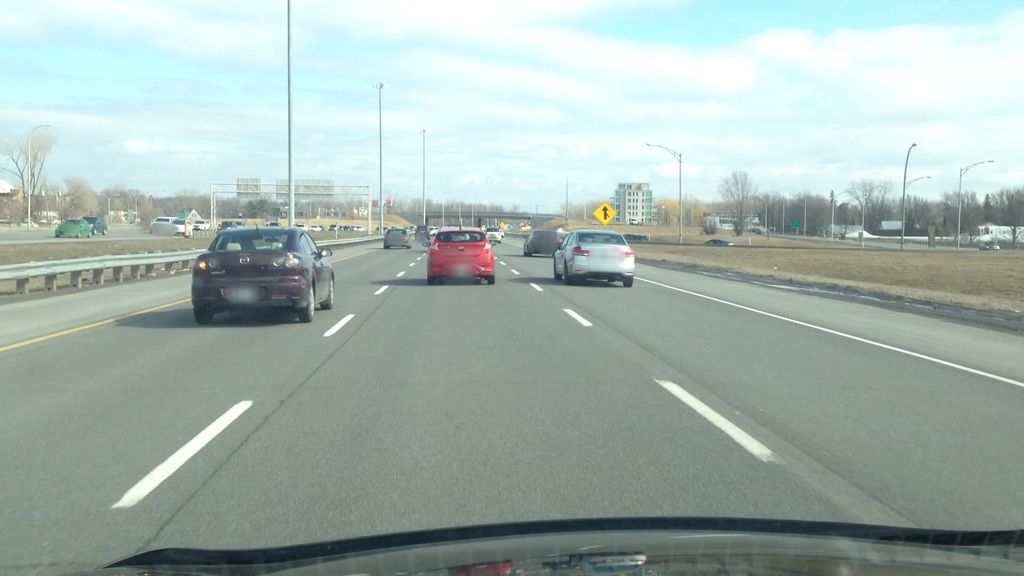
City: montreal